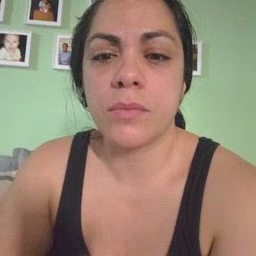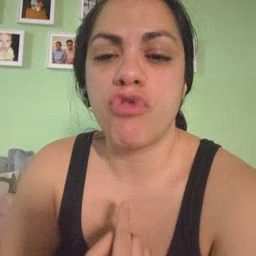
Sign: red